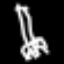
Label: fork